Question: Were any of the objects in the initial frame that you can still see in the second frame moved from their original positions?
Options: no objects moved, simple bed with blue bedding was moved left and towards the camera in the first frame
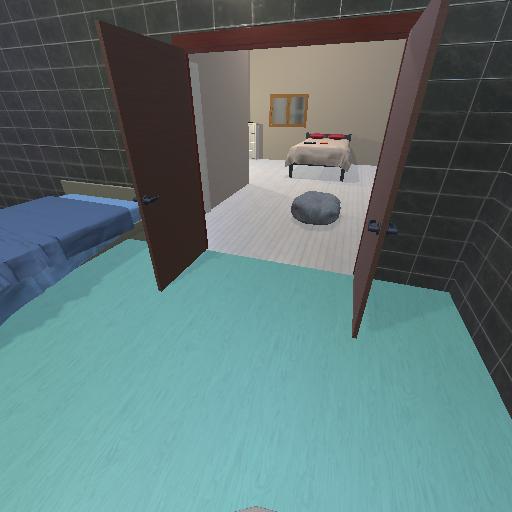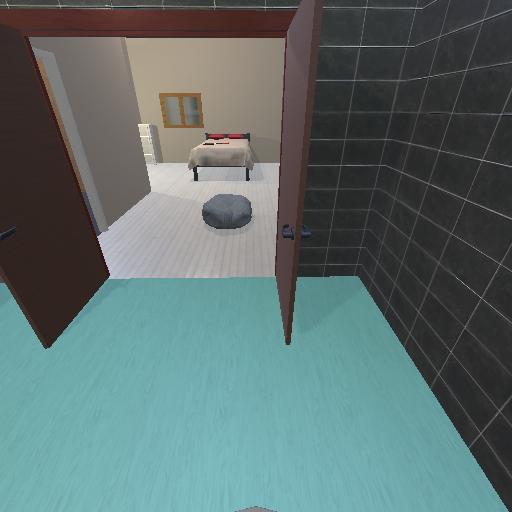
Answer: no objects moved